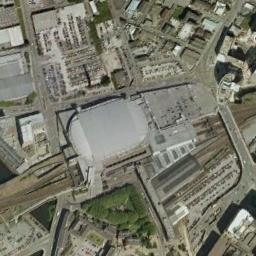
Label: railway_station